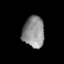
Tissue: lung
Cell type: Epithelial cells
Senescence score: 0.2046
Nuclear area (px): 659
Mean DAPI intensity: 142.264